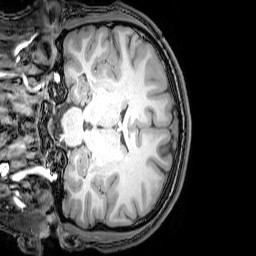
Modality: T1w
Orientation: coronal
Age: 22
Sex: male
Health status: healthy
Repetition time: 0.081 s
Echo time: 0.037 s